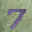
Label: 7